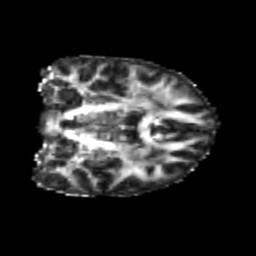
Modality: FA
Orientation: coronal
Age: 25
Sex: female
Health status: healthy
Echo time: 0.074 s